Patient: sex M, age 65
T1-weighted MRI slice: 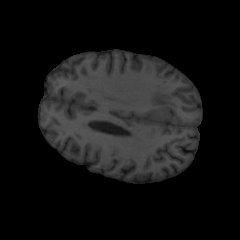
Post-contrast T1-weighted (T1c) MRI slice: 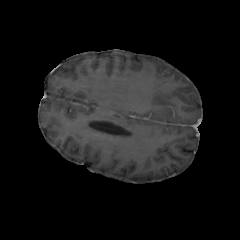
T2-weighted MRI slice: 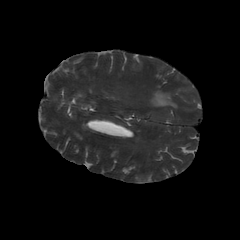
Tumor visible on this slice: yes
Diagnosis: Glioblastoma, IDH-wildtype
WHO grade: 4